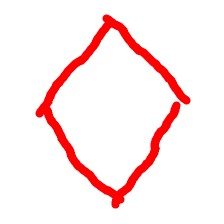
Shape: rhombus